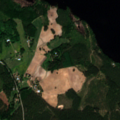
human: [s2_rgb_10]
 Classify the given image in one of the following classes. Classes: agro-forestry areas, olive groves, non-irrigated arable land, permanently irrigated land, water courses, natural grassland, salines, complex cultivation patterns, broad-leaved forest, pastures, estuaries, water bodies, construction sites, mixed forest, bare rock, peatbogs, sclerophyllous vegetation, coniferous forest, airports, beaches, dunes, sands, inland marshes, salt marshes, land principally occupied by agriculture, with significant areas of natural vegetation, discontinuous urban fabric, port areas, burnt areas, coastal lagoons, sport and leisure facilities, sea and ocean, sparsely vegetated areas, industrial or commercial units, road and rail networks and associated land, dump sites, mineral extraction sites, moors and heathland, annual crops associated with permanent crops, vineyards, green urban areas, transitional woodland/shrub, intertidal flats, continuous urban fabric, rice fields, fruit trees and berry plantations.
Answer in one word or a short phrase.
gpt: non-irrigated arable land, coniferous forest, mixed forest, water bodies